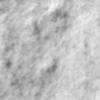
Label: no_change